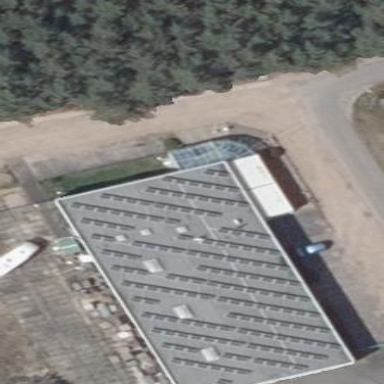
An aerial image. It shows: Industrial building.